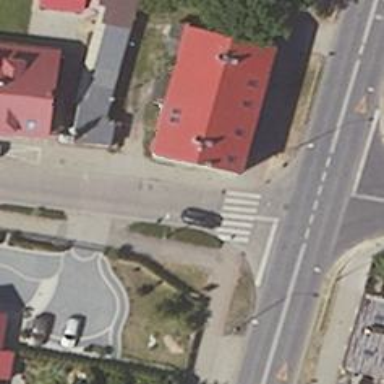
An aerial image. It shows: Crossing with traffic signals.